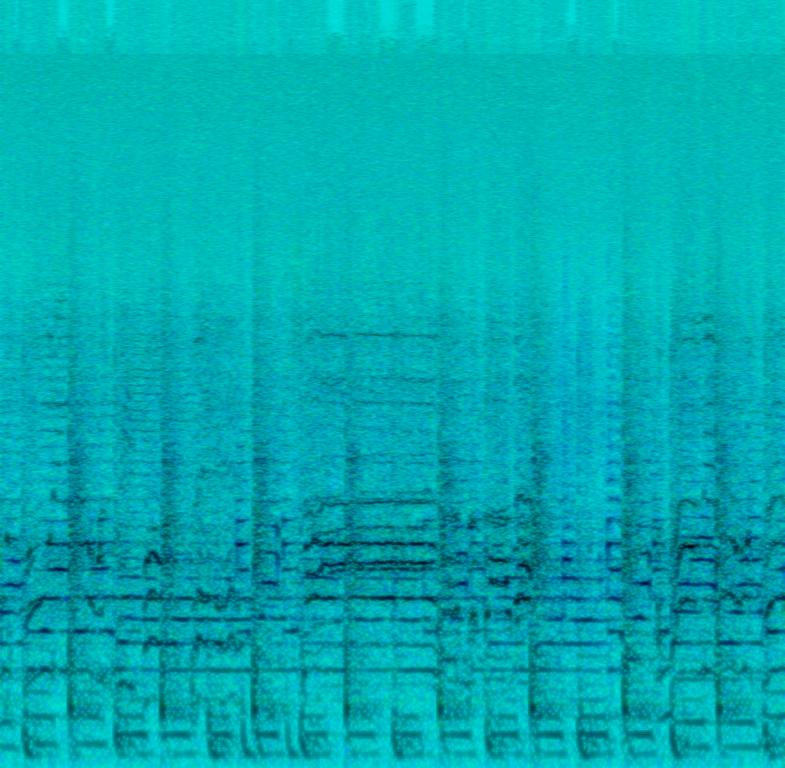
This is a glam rock/classic rock music piece. There is a male vocalist singing melodically. The main theme is being played by the electric guitar while the bass guitar is playing in the background. The rhythm is provided by a rock acoustic drum beat. There is a loud vinyl hiss because of how aged the record is. The atmosphere is groovy. This piece could be playing in the background of a rock bar.